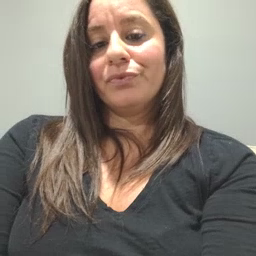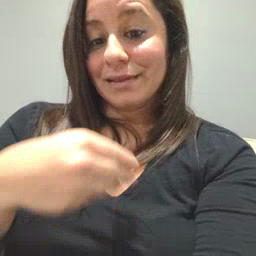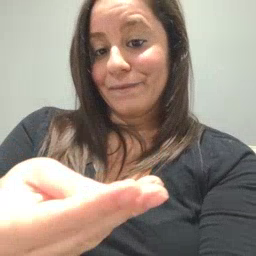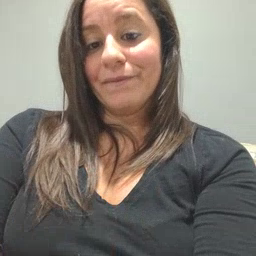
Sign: give